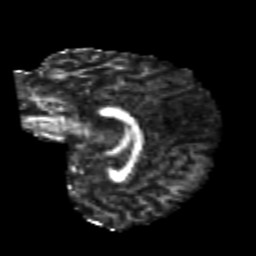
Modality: FA
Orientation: sagittal
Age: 24
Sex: female
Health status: healthy
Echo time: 0.074 s